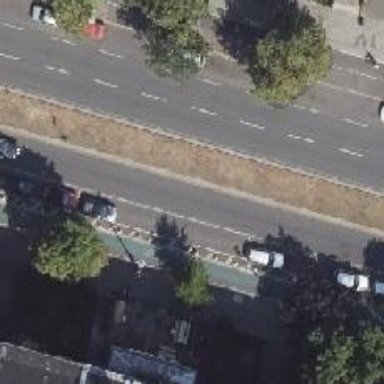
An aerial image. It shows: Secondary road with asphalt surface and two lanes going in each direction. There is right lane for parking.